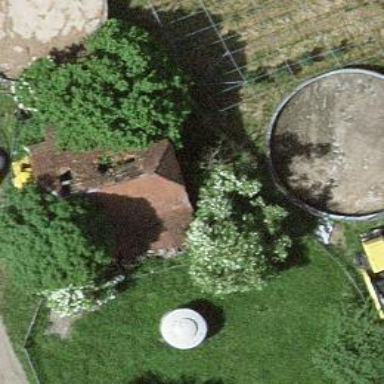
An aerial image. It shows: Rural barn.